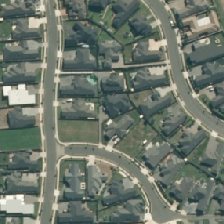
Land cover: urban_build_up